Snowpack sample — Snodgrass Mountain, Crested Butte, Colorado (2/4/25, 12:06 PM MST)
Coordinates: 38.923, -106.968
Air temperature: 35 °F
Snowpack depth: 80 cm
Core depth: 20 cm
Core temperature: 33.8 °F
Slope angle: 14°, slope face: 78°
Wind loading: low
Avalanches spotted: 0
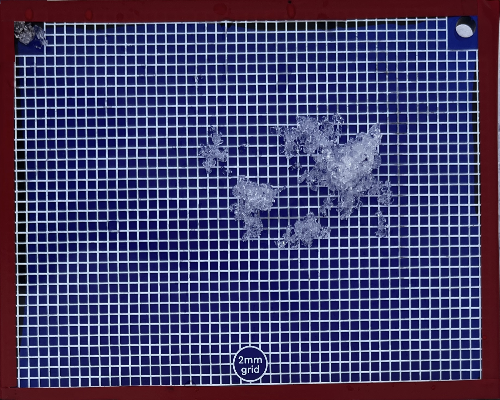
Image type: profile
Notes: No avalanches nearby, unusually warm weather for the last month reported by residents, Collected 25 yards from treeline